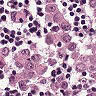
Metastatic tissue present: yes